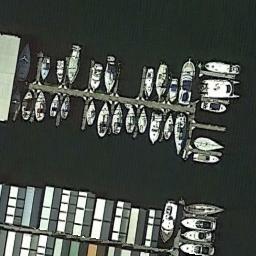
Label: harbor